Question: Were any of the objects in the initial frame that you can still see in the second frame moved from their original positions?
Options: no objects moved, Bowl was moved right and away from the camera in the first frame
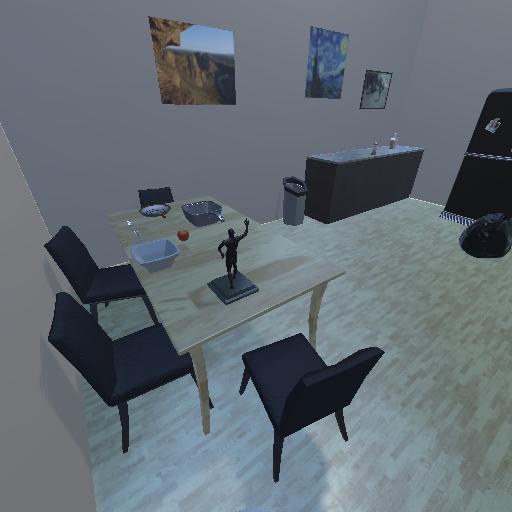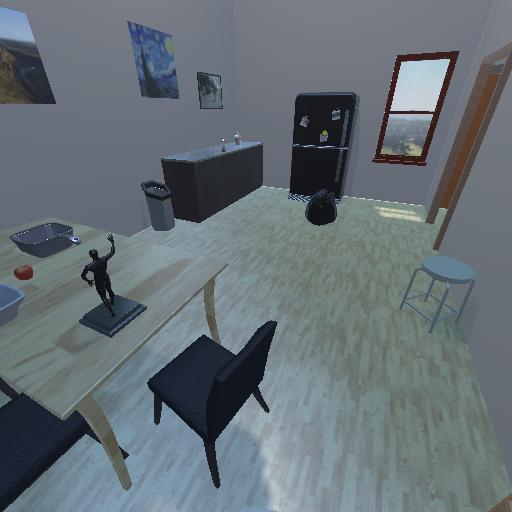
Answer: no objects moved